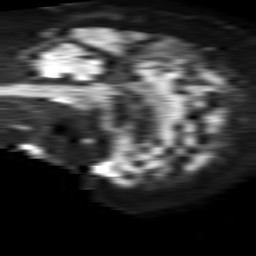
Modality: TRACE
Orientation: sagittal
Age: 60
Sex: male
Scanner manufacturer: philips
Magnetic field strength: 1.5 T
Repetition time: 4.6 s
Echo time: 0.08631 s